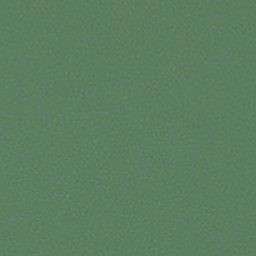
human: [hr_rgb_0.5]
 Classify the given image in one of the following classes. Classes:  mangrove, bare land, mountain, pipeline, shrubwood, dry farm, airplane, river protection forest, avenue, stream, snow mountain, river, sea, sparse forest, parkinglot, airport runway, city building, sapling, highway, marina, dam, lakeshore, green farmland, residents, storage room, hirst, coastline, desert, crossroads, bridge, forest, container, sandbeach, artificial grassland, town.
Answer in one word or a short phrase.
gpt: sea